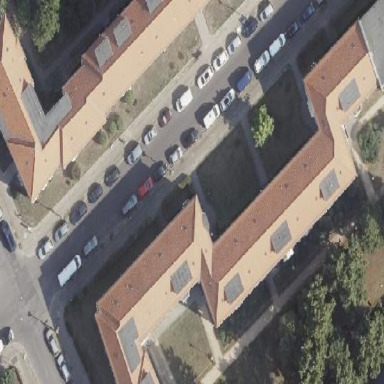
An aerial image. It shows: Apartment building with hipped roof.